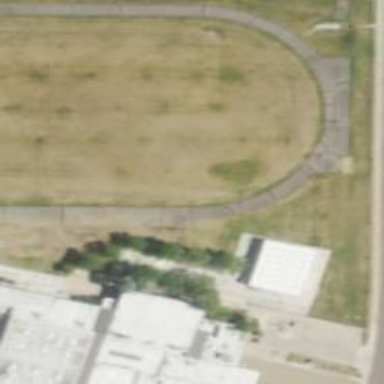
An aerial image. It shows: Track in leisure land.